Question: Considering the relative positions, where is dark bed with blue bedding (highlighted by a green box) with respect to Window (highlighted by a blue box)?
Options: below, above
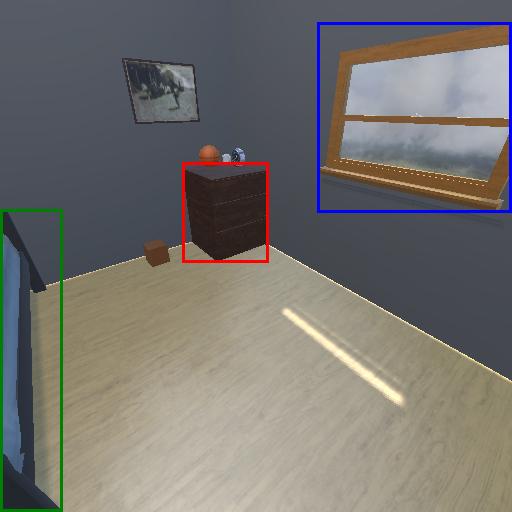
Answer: below